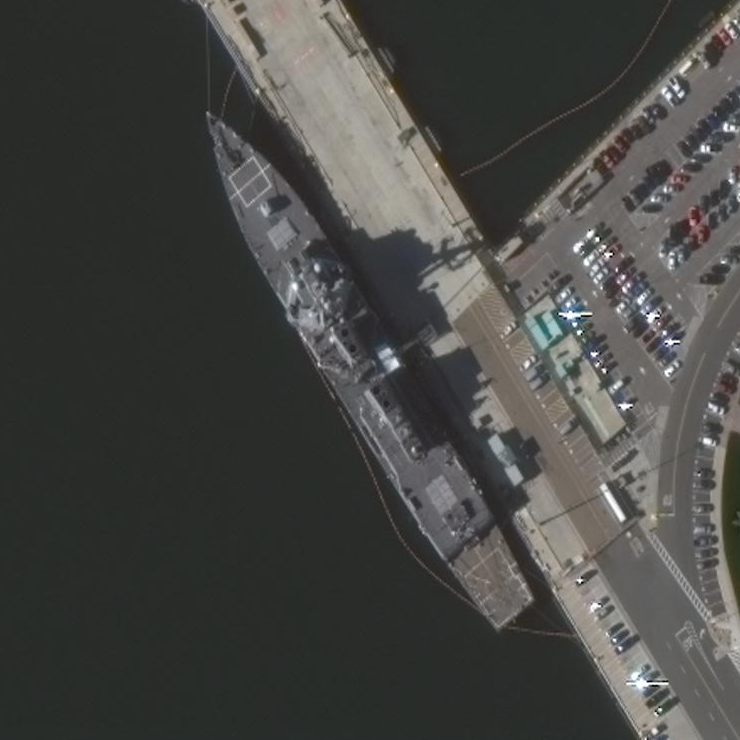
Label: destroyer